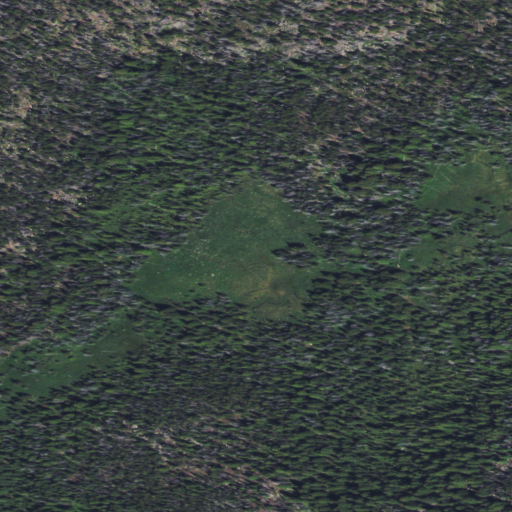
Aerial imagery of plain(s) in Montana named Hidden Meadows containing only evergreen forest